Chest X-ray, PA view. Patient: 68 years old, sex M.
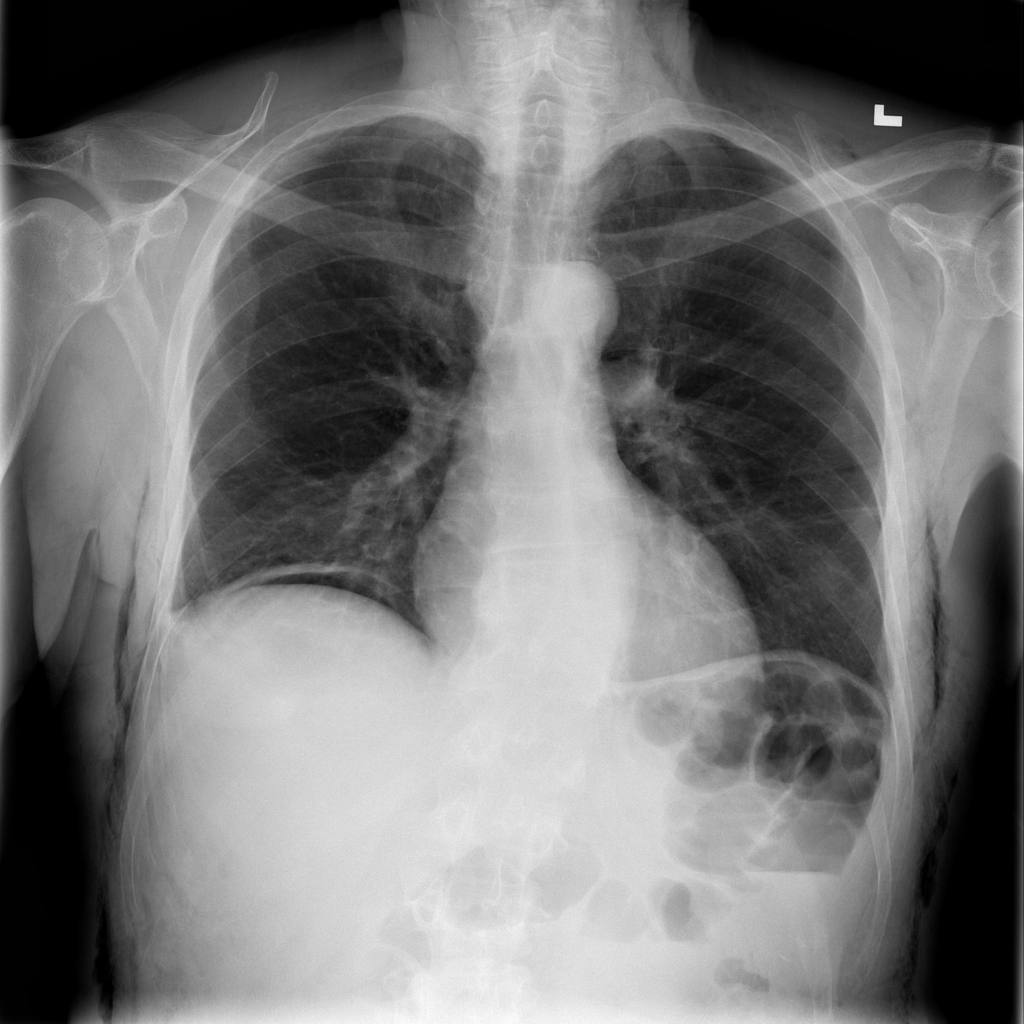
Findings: No Finding